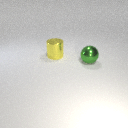
large green metal sphere to the right of large yellow metal cylinder